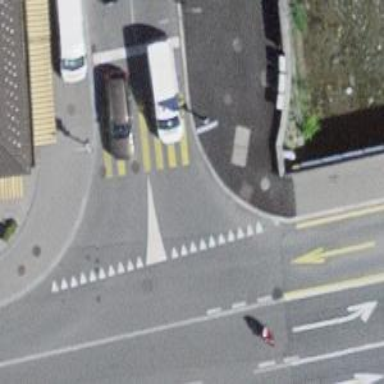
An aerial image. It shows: Road crossing with traffic signals.